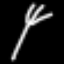
Label: fork